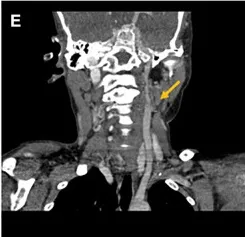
Stenosis of cranial and carotid arteries. Lateral view (left side).
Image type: radiology (ct)